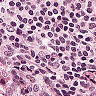
Metastatic tissue present: no